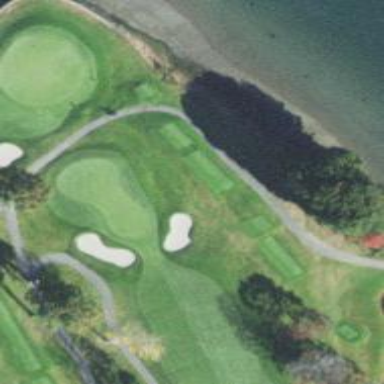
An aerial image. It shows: Golf tee.